Question: hii every one
i have created a data entry screen like this in which each row contains a text field

here after entering data into the text field if we scroll the page which are all the text fields goesup(beyond the view) will set to null when it come back to the original position,, this is my code for each cell where 'CustomCellStudentData' is a cell class where i have created frames for lables
'''
- (UITableViewCell *)tableView:(UITableView *)tableView
cellForRowAtIndexPath:(NSIndexPath *)indexPath
{
//static NSString *CellIdentifier = @"Cell";
CustomCellStudentData *cell = (CustomCellStudentData*)[tableView dequeueReusableCellWithIdentifier:nil];
if (cell == nil) {
cell = [[[CustomCellStudentData alloc] initWithFrame:CGRectZero reuseIdentifier:nil] autorelease];
}
[cell setSelectionStyle:UITableViewCellSelectionStyleNone];
switch(indexPath.section)
{
case 0:
switch (indexPath.row)
{
case 0:
{
tfText[0] = [[UITextField alloc] initWithFrame:CGRectMake(125,22, 170, 25)];
cell.accessoryView = tfText[0];
tfText[0].delegate=self;
tfText[0].font = [UIFont systemFontOfSize:14];
tfText[0].placeholder =@"<Student Name>";
cell.primaryLabel.text =@"Student Name: ";
}
break;
case 1:
{
tfText[1] = [[UITextField alloc] initWithFrame:CGRectMake(125,22, 170, 25)];
cell.accessoryView = tfText[1];
tfText[1].delegate=self;
tfText[1].font = [UIFont systemFontOfSize:14];
tfText[1].placeholder =@"<Student Age>";
tfText[1].keyboardType = UIKeyboardTypeNumbersAndPunctuation;
cell.primaryLabel.text =@"Student Age: ";
}
break;
case 2:
{
cell.primaryLabel.text =@"Gender: ";
segmentedControl = [[UISegmentedControl alloc] initWithItems:nil];
segmentedControl.segmentedControlStyle = UISegmentedControlStylePlain;
segmentedControl.frame = CGRectMake(125,22, 170, 25);
[segmentedControl insertSegmentWithTitle:@"Male" atIndex:0 animated:YES];
[segmentedControl insertSegmentWithTitle:@"Female" atIndex:1 animated:YES];
segmentedControl.selectedSegmentIndex = 1;
[segmentedControl setMomentary:NO];
[segmentedControl addTarget:self action:@selector(segmentSwitch:) forControlEvents:UIControlEventValueChanged];
cell.accessoryView =segmentedControl;
}
break;
case 3:
{
tfText[3] = [[UITextField alloc] initWithFrame:CGRectMake(125,22, 170, 25)];
cell.accessoryView = tfText[3];
tfText[3].delegate=self;
tfText[3].font = [UIFont systemFontOfSize:14];
tfText[3].placeholder =@"<dd/mm/yyyy>";
tfText[3].keyboardType = UIKeyboardTypeNumbersAndPunctuation;
cell.primaryLabel.text =@"Date Of Birth: ";
}
}
}
'''
y that data becoming null, how can i resolve this ,, can any one help me,,
thanx in advance
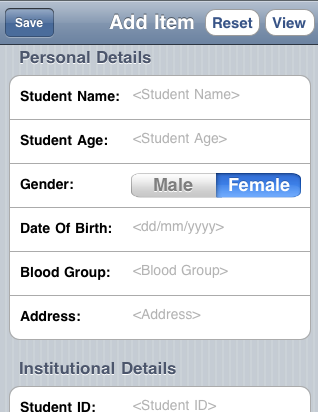
Answer: You are creating the text fields every time 'cellForRowAtIndexPath:' is called. I think you can solve this problem by creating the text fields elsewhere, probably in 'viewDidLoad' or similar method and just set the accessory view when the 'cellForRowAtIndexPath:' is called. For example,
'''
tfText[0] = [[UITextField alloc] initWithFrame:CGRectMake(125,22, 170, 25)];
tfText[0].delegate=self;
tfText[0].font = [UIFont systemFontOfSize:14];
tfText[0].placeholder =@"<Student Name>";
'''
Move the top four lines to 'viewDidLoad' and create them only once. And let the line below remain as it is.
'''
cell.accessoryView = tfText[0];
'''